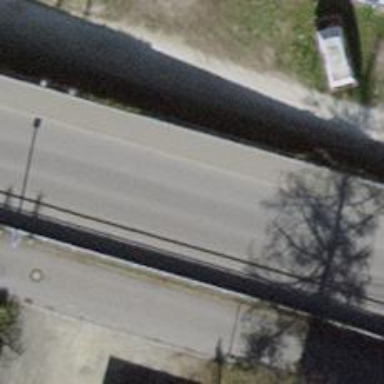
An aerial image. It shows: Residential road with asphalt surface and sidewalks on both sides.